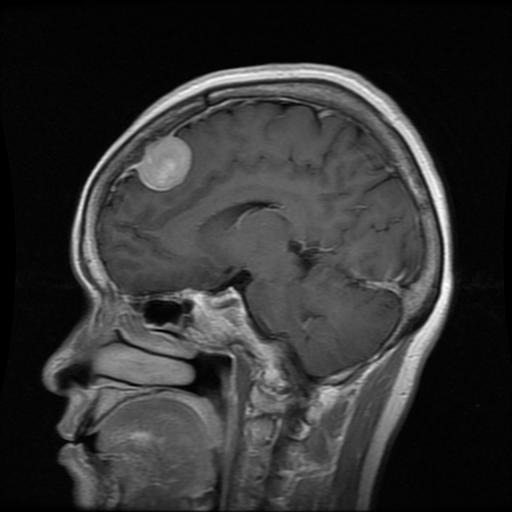
Label: meningioma